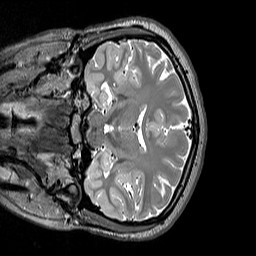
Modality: T2w
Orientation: coronal
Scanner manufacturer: siemens
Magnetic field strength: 3 T
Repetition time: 3.2 s
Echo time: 0.406 s